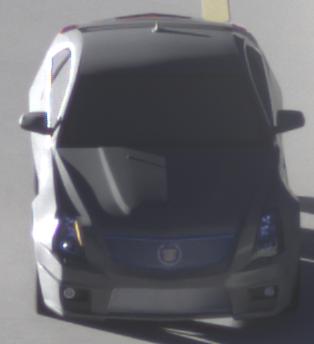
Make: Cadillac
Model: CTS-V
Detailed model: CTS-V (II) Limousine
Model produced from: 2008/11
Model produced until: 2010/12
Doors: 4
Color: gray
Road condition: dry road
Daytime: sunrise or sunset
Contrast: low contrast